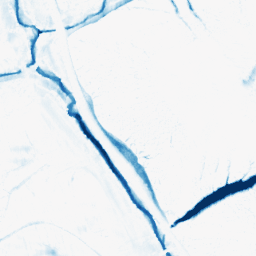
Category: morphological
Decomposition family: morphological_ellipse
Decomposition parameters: operation: closing
width: 20
height: 10
Upsampling method: sinc_hamming
Upsampling parameters: scale: 8
kernel_size: 16
Upsampling scale: 8